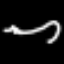
Label: squiggle